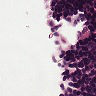
Metastatic tissue present: no